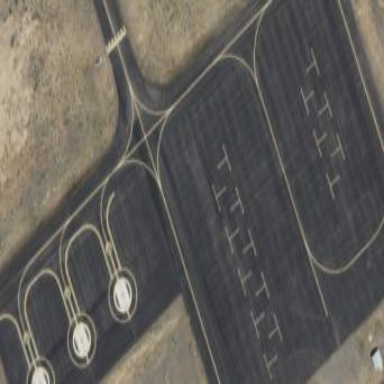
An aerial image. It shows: Apron at the airport.